Interaction volume radius: 5 \u00c5
Interaction volume height: 15 \u00c5
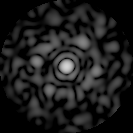
Disorder parameter: 0.8688